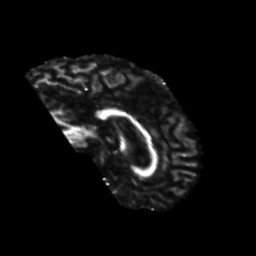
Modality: FA
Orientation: sagittal
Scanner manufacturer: siemens
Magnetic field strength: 3 T
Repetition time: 6.8 s
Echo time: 0.093 s